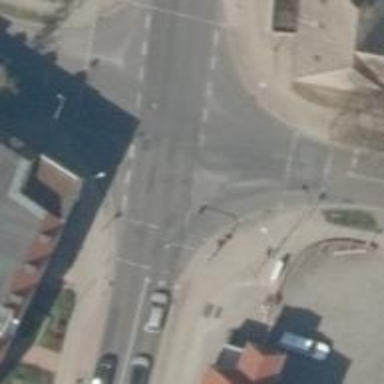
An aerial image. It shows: Road crossing with traffic signals.